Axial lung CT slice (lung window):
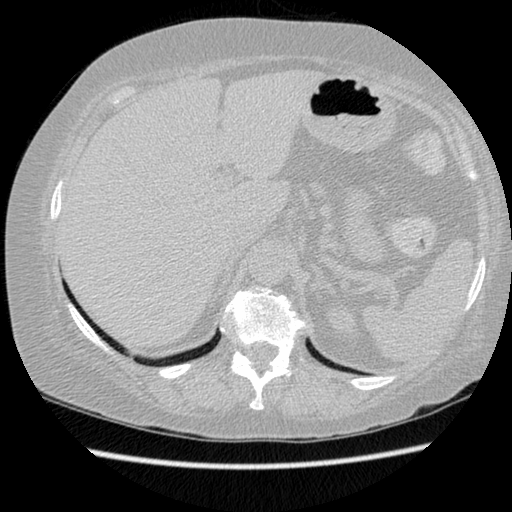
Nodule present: no